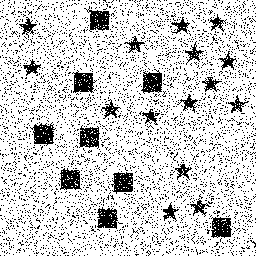
Squares: 9
Triangles: 0
Stars: 15
Total shapes: 24